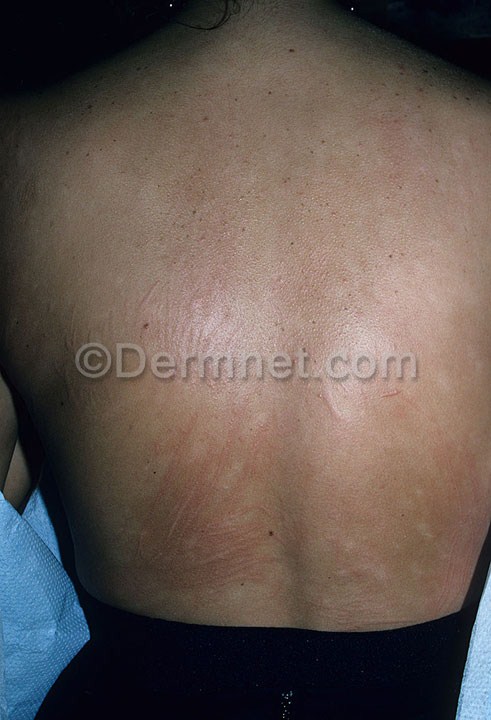
Disease: Urticaria Hives